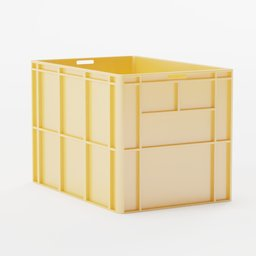
Label: tools